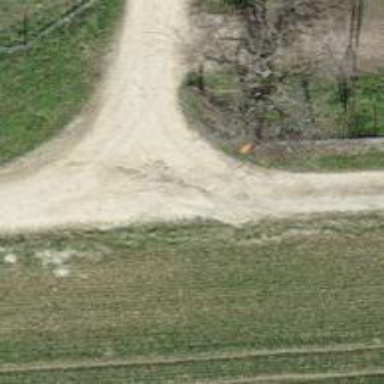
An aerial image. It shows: Aerial marker.